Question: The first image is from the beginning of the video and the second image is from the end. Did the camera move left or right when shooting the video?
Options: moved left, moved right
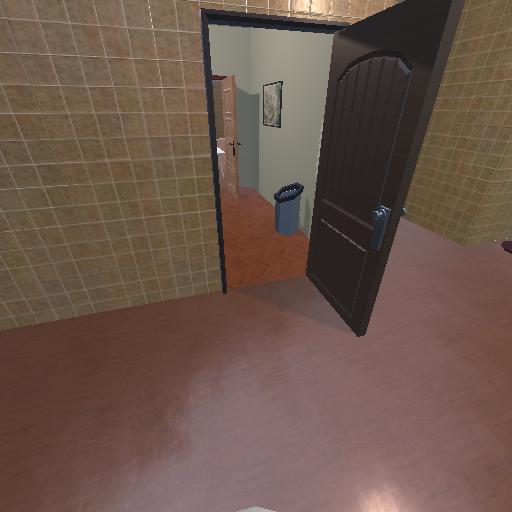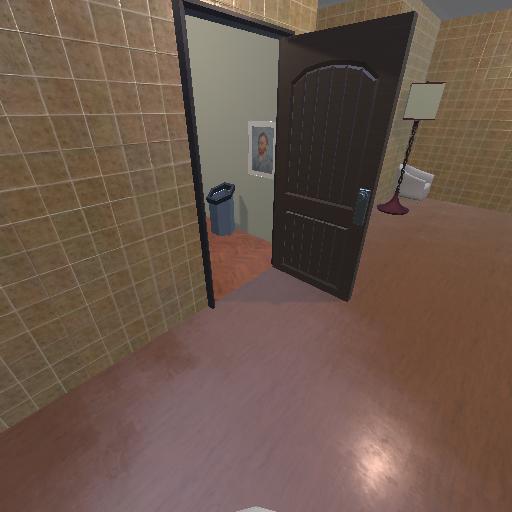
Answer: moved left